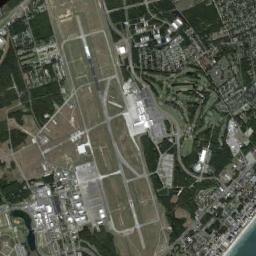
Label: airport